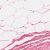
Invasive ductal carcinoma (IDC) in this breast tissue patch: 0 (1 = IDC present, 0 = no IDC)